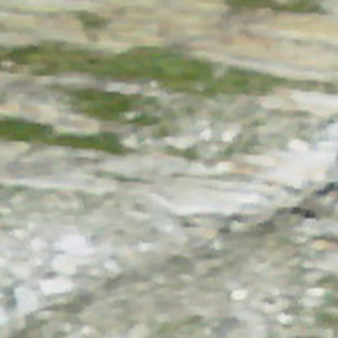
Label: other